Question: I have an iOS application that i need to upgrade on iOS7. I am using RestKit version 0.10.2. While archiving i get following error.
'''
/Applications/Xcode 2.app/Contents/Developer/Toolchains/XcodeDefault.xctoolchain/usr/bin/lipo: can't open input file: /Users/khawarshahzad/Library/Developer/Xcode/DerivedData/MyAPP-fcvmsuowvnqkdseskmuetssnxoww/Build/Intermediates/ArchiveIntermediates/MyAPP/IntermediateBuildFilesPath/MyAPP.build/Release-iphoneos/MyAPP.build/Objects-normal/armv7s/MyAPP (No such file or directory)
'''
Previously i had fixed this error for iOS6 by following instructions on
<URL>
But now its not working for iOS7. Here is screenshot for current RestKit.xcodeproj Architectures settings.

Any suggestion is appreciated.
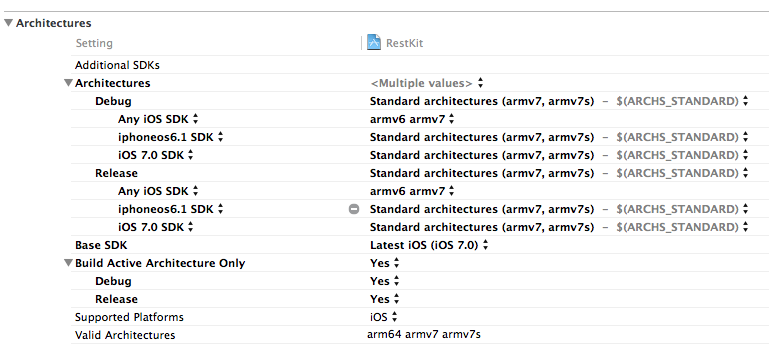
Answer: Huh! finally found the solution. If you are not using any specific feature of arm64 architecture, then just kick it off.
Go to project -> target (your project name) -> build settings and change architectures to standard architectures (armv7, armv7s), and valid architectures to armv7, armv7s. Set 'Build Active Architecture Only' to 'Yes'

Repeat same for 'RestKit.xcodeproj'

Clean your project and Archive.
Best of Luck :)